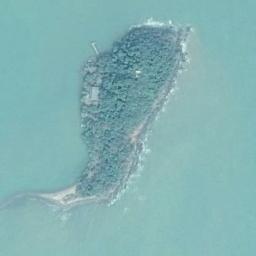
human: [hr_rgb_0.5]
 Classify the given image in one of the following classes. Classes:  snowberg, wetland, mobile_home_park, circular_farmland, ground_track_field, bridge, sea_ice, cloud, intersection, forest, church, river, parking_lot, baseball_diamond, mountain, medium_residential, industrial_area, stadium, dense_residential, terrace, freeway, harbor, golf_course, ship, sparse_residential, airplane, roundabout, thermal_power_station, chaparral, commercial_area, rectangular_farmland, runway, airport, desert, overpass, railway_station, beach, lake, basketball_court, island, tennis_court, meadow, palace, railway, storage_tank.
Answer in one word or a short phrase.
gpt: island